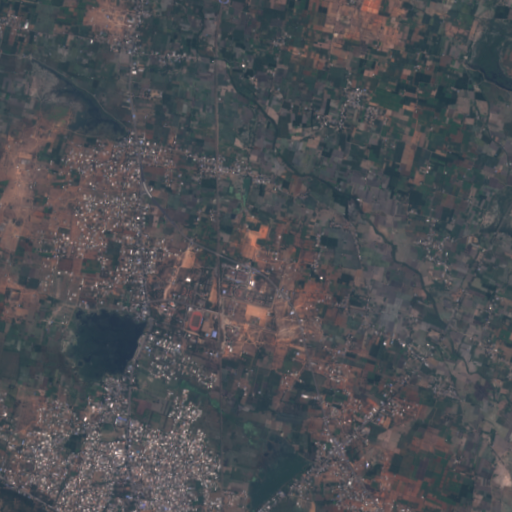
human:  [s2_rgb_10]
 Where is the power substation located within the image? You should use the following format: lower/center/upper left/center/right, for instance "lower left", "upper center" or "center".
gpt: The power substation is located in the lower left of the image.
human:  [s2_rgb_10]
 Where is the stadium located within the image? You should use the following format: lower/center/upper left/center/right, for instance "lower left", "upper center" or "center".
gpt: The stadium is located in the center of the image.
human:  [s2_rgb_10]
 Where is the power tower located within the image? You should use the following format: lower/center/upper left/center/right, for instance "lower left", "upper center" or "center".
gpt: There is no power tower in the image.